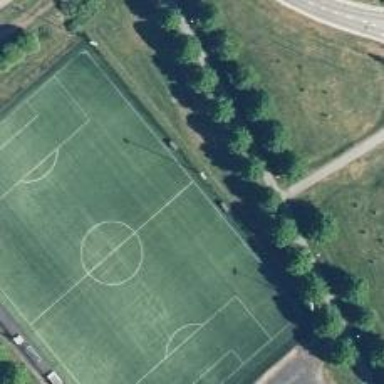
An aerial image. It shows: Soccer pitch for leisureland activities.